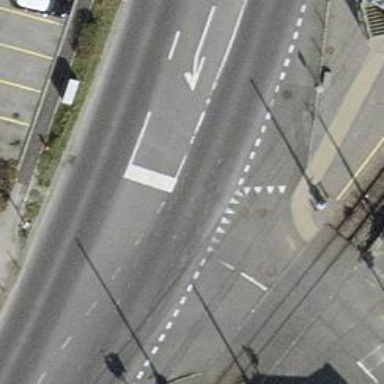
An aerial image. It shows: Road with traffic signals.